Question: I have this sql / mysql query to execute but I get errors. I wonder maybe you can spot it/them. I have a table filled with data(picture attached.
And my query is:
'''
select Food, tbl_Date
from finance.fin
where if (day(now()) > 10,
(select Food, tbl_Date
where tbl_Date between concat(year(now()), "-", month(now()), "-", 10) and curdate()),
(select Food, tbl_Date
where tbl_Date BETWEEN concat(year(now()), "-", month(now())-1, "-", 10)
AND CURDATE()));
'''
I want to check if today's day is > 10 and then if true -> select food and tbl_Date rows between dates of this month 10th and current day; else I want to select rows from food and tbl_Date where dates are between last months 10th and current day.
I get this error:
'''
#1064 - You have an error in your SQL syntax; check the manual that corresponds to your MySQL server version for the right syntax to use near 'where tbl_Date between concat(year(now()), "-", month(now()), "-", 10) and curd' at line 2
'''
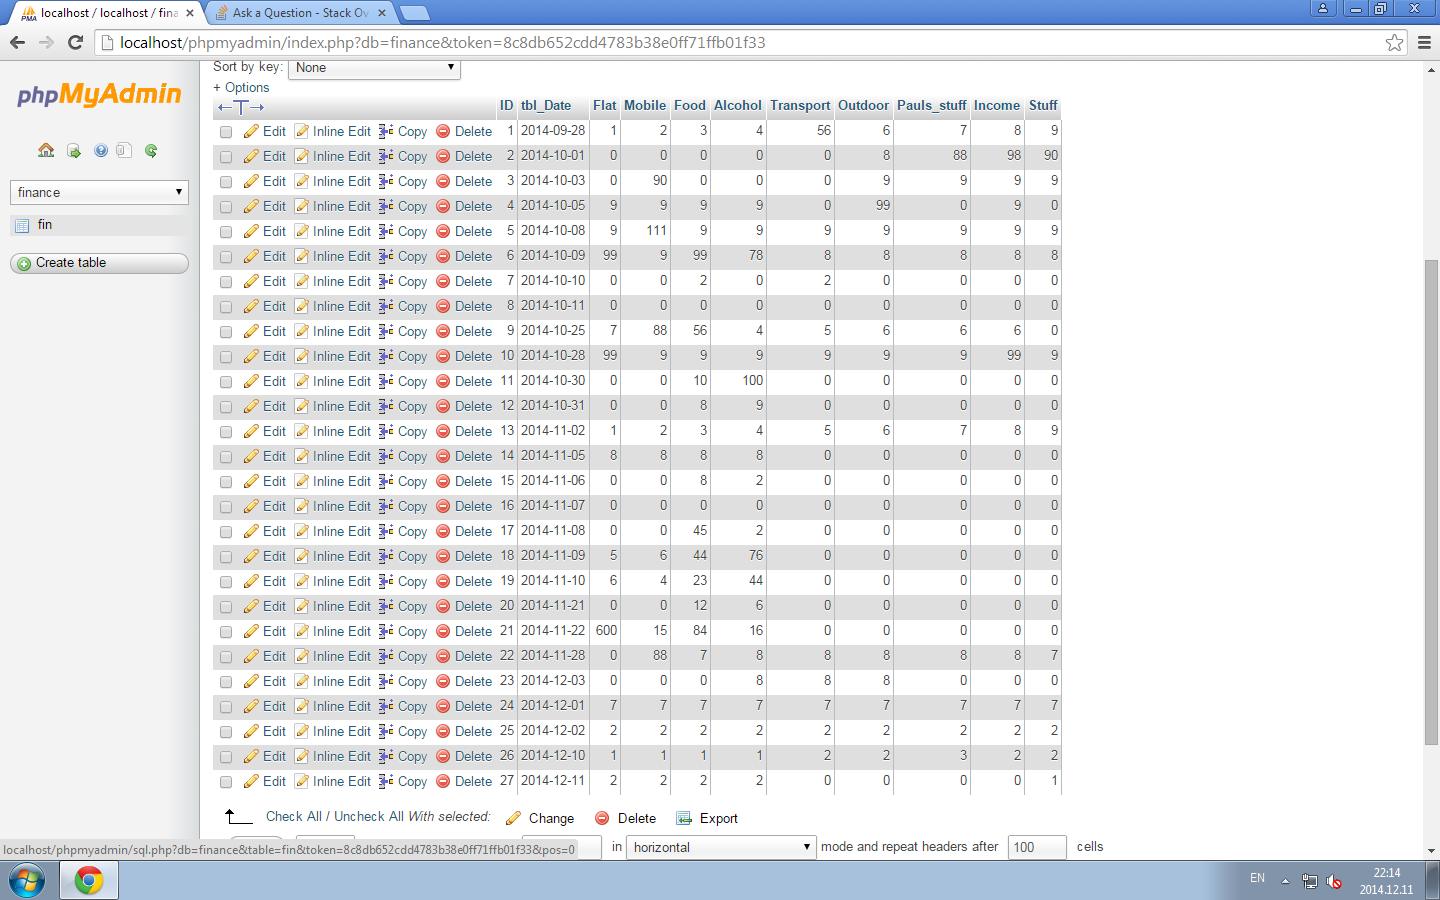
Answer: I think you want something like this:
'''
SELECT f.Food
, f.tbl_Date
FROM finance.fin f
WHERE f.tbl_Date >= DATE_FORMAT(NOW(),'%Y-%m-10')
+ INTERVAL IF(DAY(NOW())>10,0,-1) MONTH
AND f.tbl_Date <= CURDATE()
'''
The syntax error is a missing FROM clause, you've got a SELECT with a WHERE. But even if you fix that, there's another problem, in the given context, the subquery can return a single scalar, one expression and one row.
You've also got a problem with date arithmetic, subtracting 1 from the integer value of the month is a problem in January... you'll get a zero for the month, where what you really want is to subtract 1 from the year and set the month to 12. Make use of MySQL's builtin date arithmetic instead, and subtract an interval of one month.
You can push that conditional check deeper, and just return either a 0 or a -1. That's the only part of the query that needs to change.
The query above gives you a result like this:
On the 11th of the month, e.g. '2014-12-11', the query would be equivalent to:
'''
SELECT f.Food
, f.tbl_Date
FROM finance.fin f
WHERE f.tbl_Date >= '2014-12-10' + INTERVAL 0 MONTH
AND f.tbl_Date <= '2014-12-11'
'''
On the 9th of the month, e.g. '2014-12-09' the query would be equivalent to
'''
SELECT f.Food
, f.tbl_Date
FROM finance.fin f
WHERE f.tbl_Date >= '2014-12-10' + INTERVAL -1 MONTH
AND f.tbl_Date <= '2014-12-09'
'''
(This assumes the data type of the 'tbl_Date' column is 'DATE' and you are wanting to do "date" comparisons.)
For DATE, DATETIME and TIMESTAMP comparisons, I typically use a pattern like this:
'''
WHERE t.dt >= lower_bound
AND t.dt < upper_bound
'''
with the 'upper_bound' being the lowest datetime value that I want included; in this case, midnight of the following day. This pattern "works" for any precision of the 'dt' column, whether that's just a DATE, or whether that it's getting all times of the day up to '23:59:59 (or up to the more precise'23:59:59.997', in the case of SQL Server.) I follow this same convention when the resolution is only to the day, because this same pattern works.
So, I'd actually be inclined to write it like this:
'''
WHERE f.tbl_Date >= DATE_FORMAT(NOW(),'%Y-%m-10')
+ INTERVAL IF(DAY(NOW())>10,0,-1) MONTH
AND f.tbl_Date < DATE(NOW()) + INTERVAL 1 DAY
'''
Note that this is doing a less than comparison (without the equal) to midnight of the following day. That's how we'd want to write it if 'tbl_Date' was of datatype 'DATETIME' or 'TIMESTAMP', rather than 'DATE'.